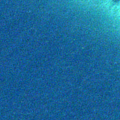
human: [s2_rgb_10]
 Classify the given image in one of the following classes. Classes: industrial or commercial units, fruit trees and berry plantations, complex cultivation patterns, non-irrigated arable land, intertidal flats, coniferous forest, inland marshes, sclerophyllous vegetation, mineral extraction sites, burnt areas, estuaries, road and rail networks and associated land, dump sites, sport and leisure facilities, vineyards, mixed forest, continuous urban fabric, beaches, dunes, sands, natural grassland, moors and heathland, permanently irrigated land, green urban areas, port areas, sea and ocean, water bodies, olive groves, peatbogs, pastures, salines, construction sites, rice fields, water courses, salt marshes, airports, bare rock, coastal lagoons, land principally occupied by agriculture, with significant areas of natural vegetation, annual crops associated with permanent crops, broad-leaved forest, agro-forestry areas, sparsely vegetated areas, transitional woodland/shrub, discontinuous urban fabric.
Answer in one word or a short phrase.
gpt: sea and ocean